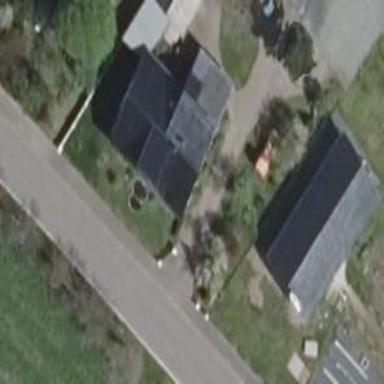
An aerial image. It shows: House with flat black roof.